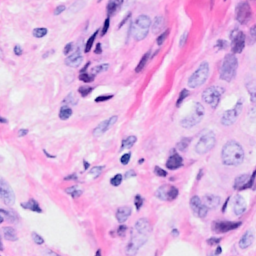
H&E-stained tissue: Breast